Question: The first few lines of my CSV file look like this (when viewed from Notepad++):
> Trace,Original Serial Number,New Serial number
0000073800000000097612345678901234567890,0054,0001
When I open this file in excel, I get this:

For some reason, excel is truncating the serial numbers and the trace number. I have tried changing the format to 'Text' but that still doesn't work, as excel only sees the value up to the 6:
> 7.38000000000976E+34
If I change it to 'Number':
> 73800000000097600000000000000000000.00
What can I do? I only have 60 lines, so if I have to start over and some how recopy the text into excel I will, but I'm afraid saving it will change the format once again.
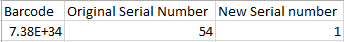
Answer: You shouldn't need to start over or alter the existing CSV. The fastest way might be to use Excel's text import wizard. In the data tab under 'Get External Data' click 'From Text' and select your CSV file.
The wizard that appears will let you tell Excel the data type of each "column" and you can tell it to use text for your barcode.